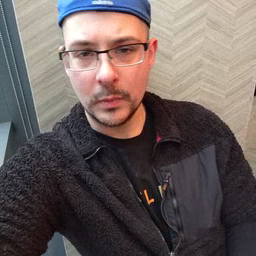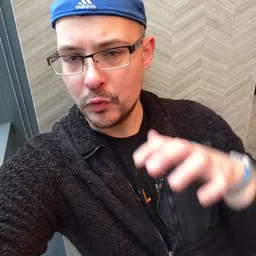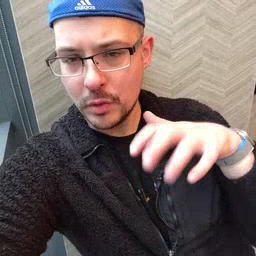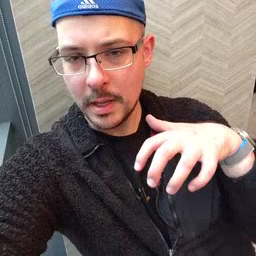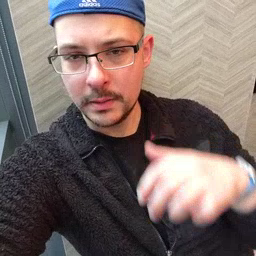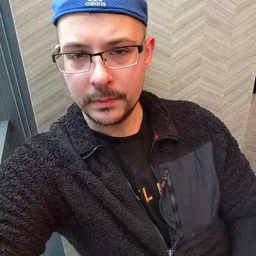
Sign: rain